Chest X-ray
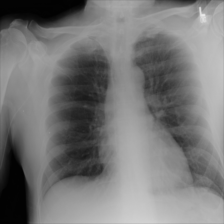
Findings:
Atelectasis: negative
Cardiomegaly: negative
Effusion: negative
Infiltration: negative
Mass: negative
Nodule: negative
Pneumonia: negative
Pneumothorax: negative
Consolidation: negative
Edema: negative
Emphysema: negative
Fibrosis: negative
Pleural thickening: negative
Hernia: negative